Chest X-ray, PA view. Patient: 51 years old, sex M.
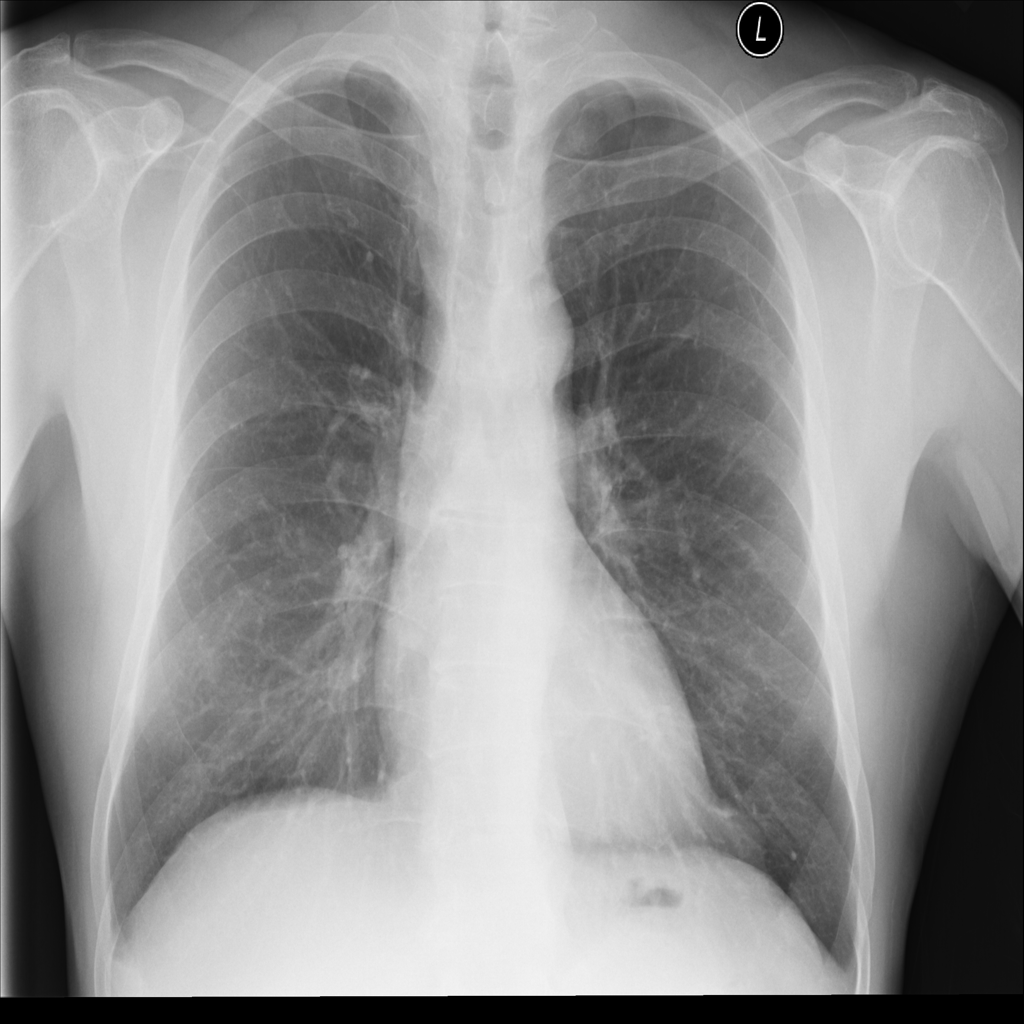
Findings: Infiltration